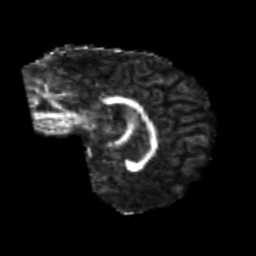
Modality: FA
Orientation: sagittal
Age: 21
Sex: female
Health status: healthy
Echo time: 0.074 s